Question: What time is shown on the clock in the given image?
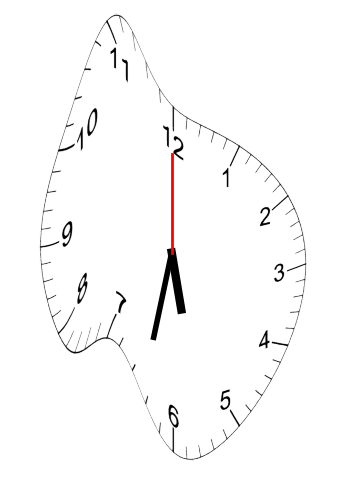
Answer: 05:32:00